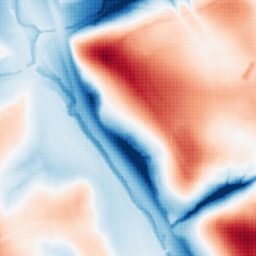
Category: multiscale
Decomposition family: dog_multiscale
Decomposition parameters: sigma_ratio: 2
n_scales: 6
base_sigma: 0.5
Upsampling method: sinc_blackman
Upsampling parameters: scale: 8
kernel_size: 16
Upsampling scale: 8